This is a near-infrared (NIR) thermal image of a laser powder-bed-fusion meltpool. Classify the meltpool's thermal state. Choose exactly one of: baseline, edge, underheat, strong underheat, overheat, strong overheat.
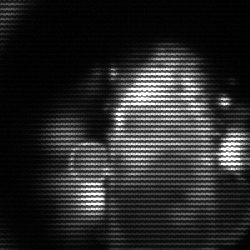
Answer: strong underheat